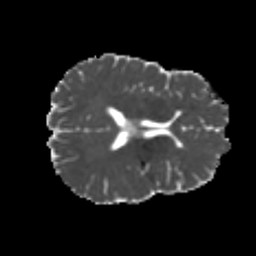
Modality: MD
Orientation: axial
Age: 21
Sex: male
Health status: healthy
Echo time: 0.074 s